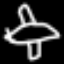
Label: airplane